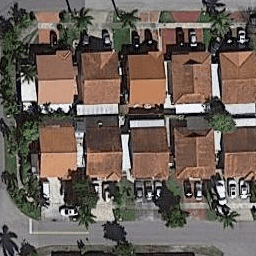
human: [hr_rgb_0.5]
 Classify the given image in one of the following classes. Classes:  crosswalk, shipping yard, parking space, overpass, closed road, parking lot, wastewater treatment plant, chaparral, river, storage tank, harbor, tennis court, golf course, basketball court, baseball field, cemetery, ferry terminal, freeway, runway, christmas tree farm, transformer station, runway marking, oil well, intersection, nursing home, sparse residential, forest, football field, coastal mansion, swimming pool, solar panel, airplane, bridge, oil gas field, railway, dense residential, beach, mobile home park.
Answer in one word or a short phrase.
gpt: dense residential